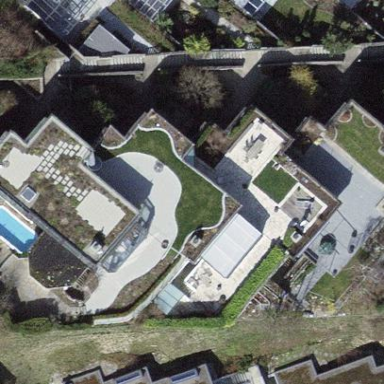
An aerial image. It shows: Residential building.